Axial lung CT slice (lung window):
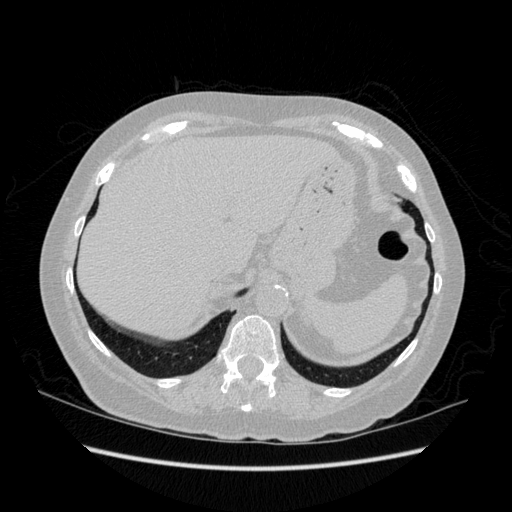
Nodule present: no